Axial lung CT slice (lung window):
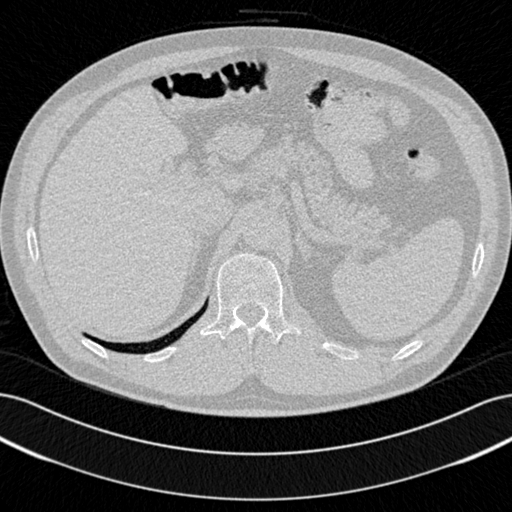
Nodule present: no